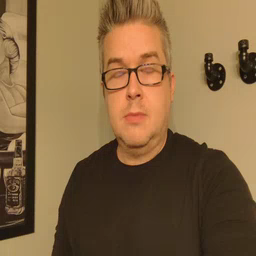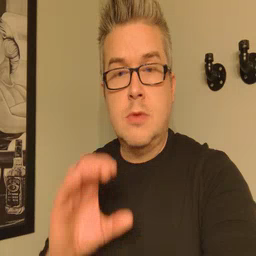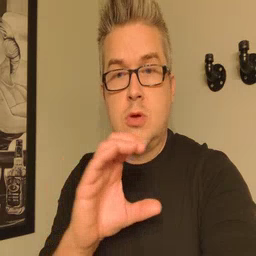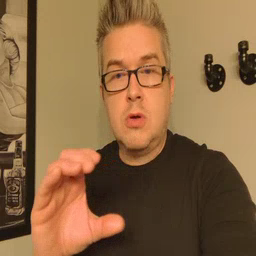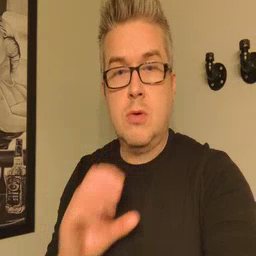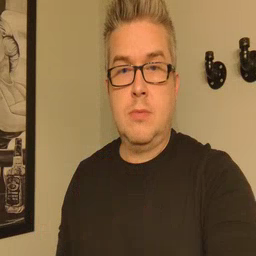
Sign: chocolate